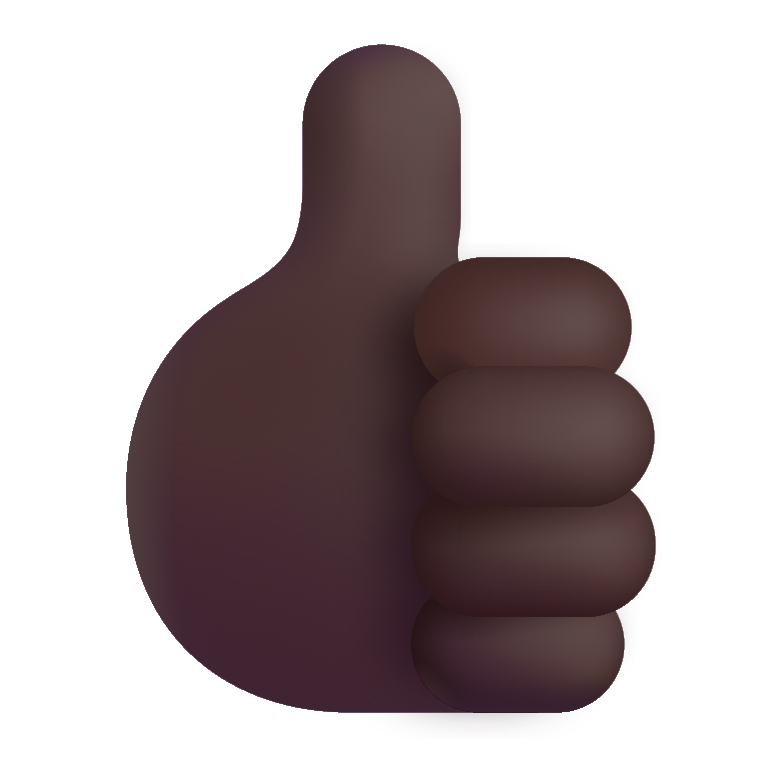
thumbs up color dark